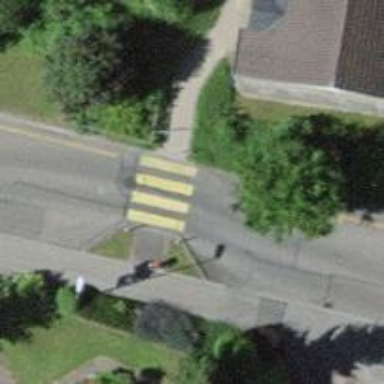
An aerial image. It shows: Kerb barrier.